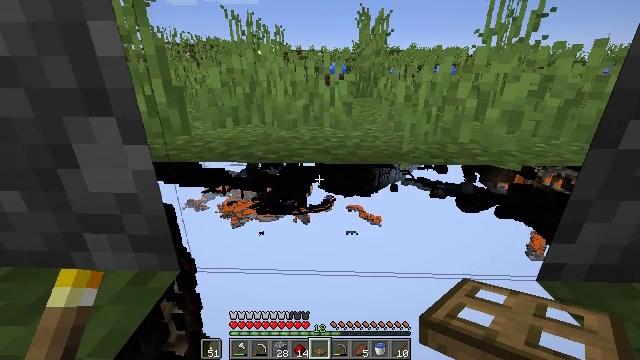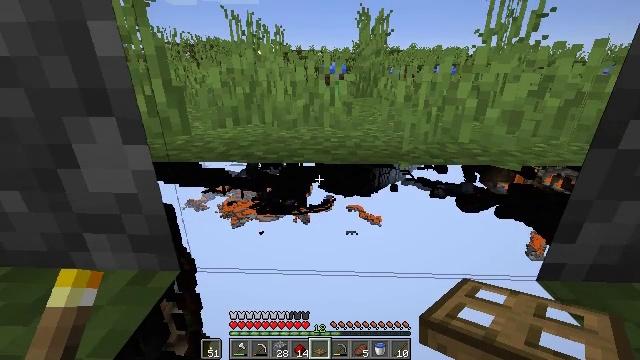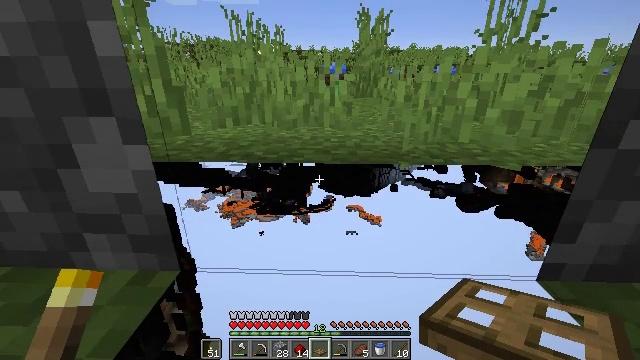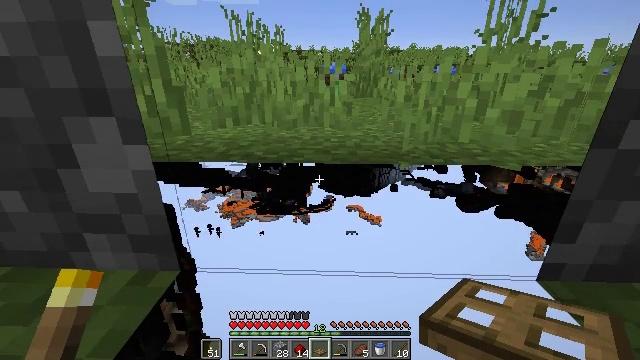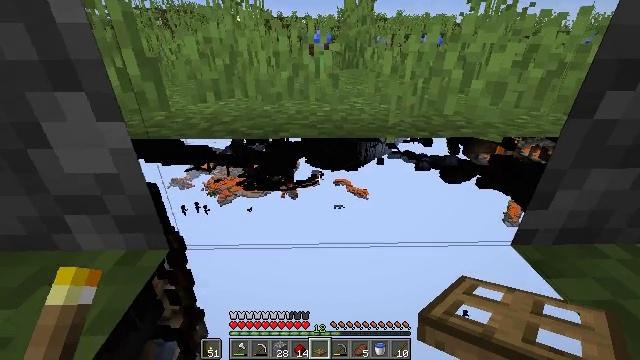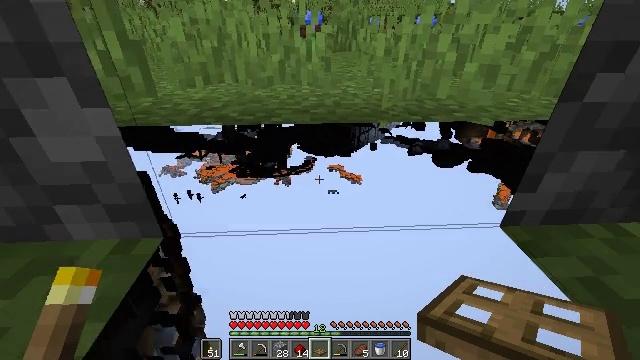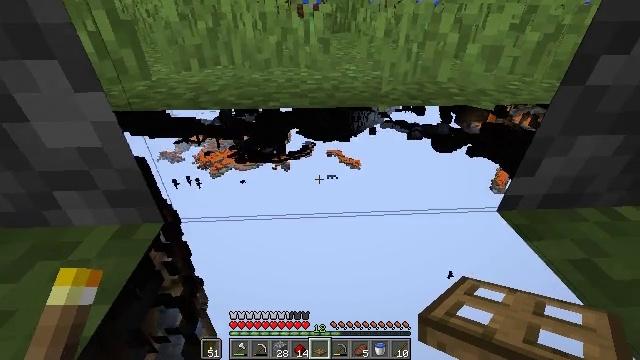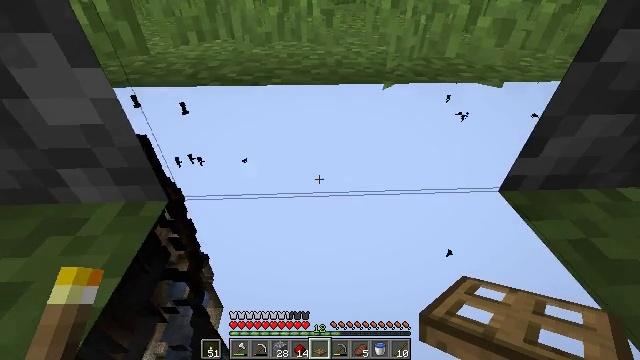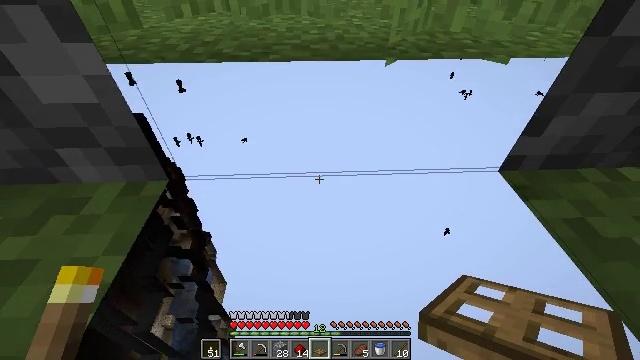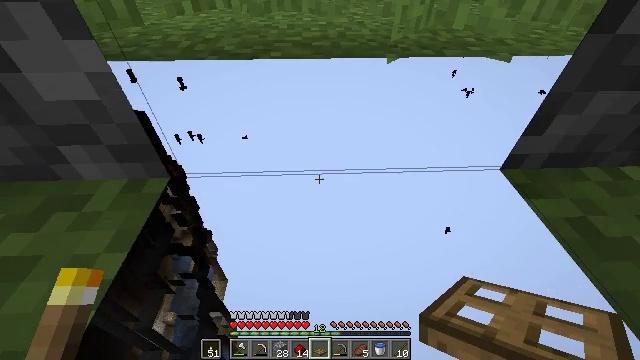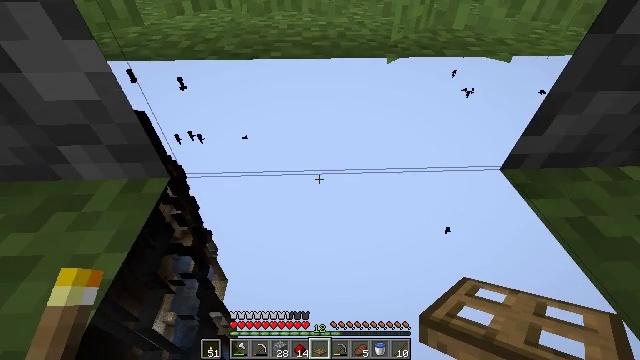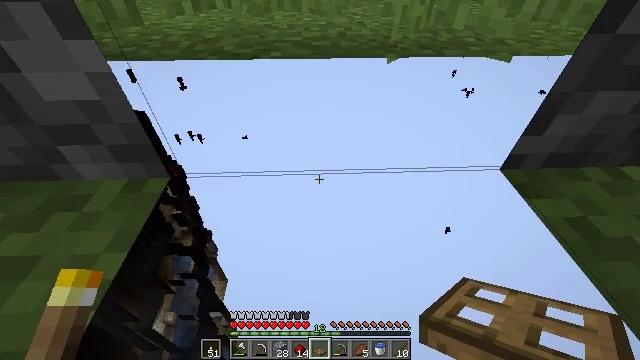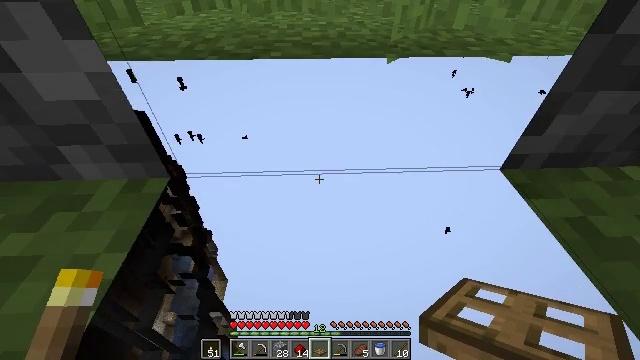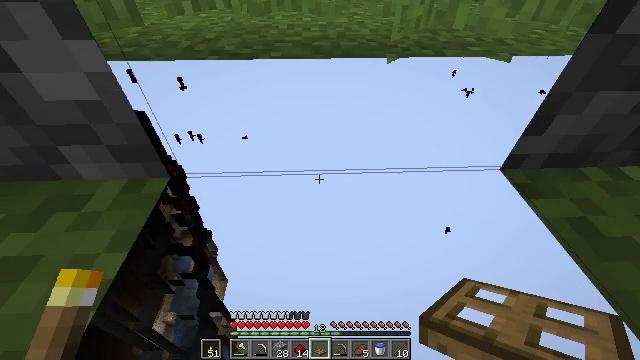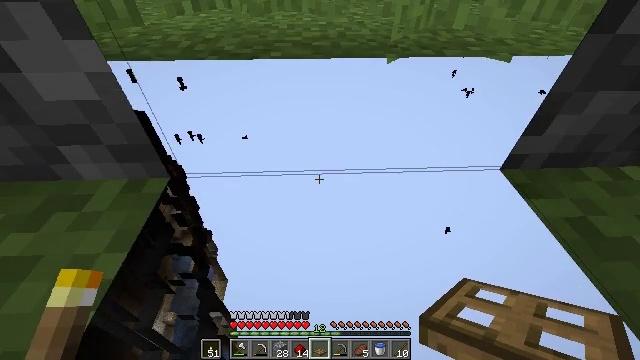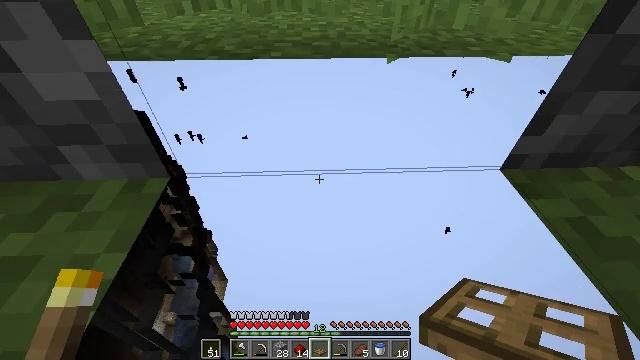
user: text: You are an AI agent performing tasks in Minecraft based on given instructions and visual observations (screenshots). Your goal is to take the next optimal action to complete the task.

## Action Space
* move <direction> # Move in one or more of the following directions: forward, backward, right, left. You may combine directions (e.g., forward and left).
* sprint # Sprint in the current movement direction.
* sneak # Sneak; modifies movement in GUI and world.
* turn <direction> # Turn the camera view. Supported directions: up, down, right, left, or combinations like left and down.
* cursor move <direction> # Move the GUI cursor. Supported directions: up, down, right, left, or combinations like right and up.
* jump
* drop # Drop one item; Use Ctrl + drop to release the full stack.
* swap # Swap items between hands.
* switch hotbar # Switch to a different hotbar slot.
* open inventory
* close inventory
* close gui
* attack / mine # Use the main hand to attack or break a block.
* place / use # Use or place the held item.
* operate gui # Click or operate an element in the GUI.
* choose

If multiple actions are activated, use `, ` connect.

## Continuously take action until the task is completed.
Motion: motion action
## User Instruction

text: Mine the composter block.
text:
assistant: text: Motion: no_op
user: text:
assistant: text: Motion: no_op
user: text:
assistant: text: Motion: no_op
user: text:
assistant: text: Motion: turn right and down
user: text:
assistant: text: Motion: turn right and down
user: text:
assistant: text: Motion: turn down
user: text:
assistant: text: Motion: turn down
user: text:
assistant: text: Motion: turn down
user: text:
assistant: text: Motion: no_op
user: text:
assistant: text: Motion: no_op
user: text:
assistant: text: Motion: no_op
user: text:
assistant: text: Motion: no_op
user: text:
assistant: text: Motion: no_op
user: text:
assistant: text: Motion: no_op
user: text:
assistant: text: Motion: no_op
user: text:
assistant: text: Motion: no_op
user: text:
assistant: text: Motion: turn left and up
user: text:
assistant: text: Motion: turn left
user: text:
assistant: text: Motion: turn left and up
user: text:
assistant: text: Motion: turn left and up
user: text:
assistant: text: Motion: no_op
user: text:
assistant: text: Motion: no_op
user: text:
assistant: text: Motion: turn up
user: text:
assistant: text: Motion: turn up
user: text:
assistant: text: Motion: turn up
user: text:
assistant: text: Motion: turn up
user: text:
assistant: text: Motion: turn up
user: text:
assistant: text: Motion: turn right and up
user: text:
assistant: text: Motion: turn up
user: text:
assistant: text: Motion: no_op